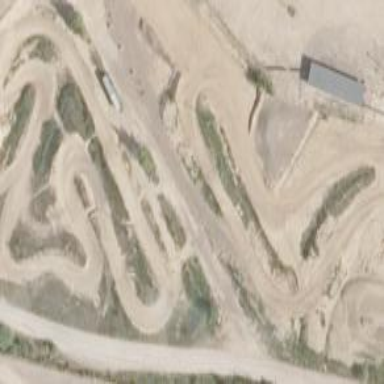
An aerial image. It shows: Motocross raceway road.